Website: bh-photo
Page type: payment
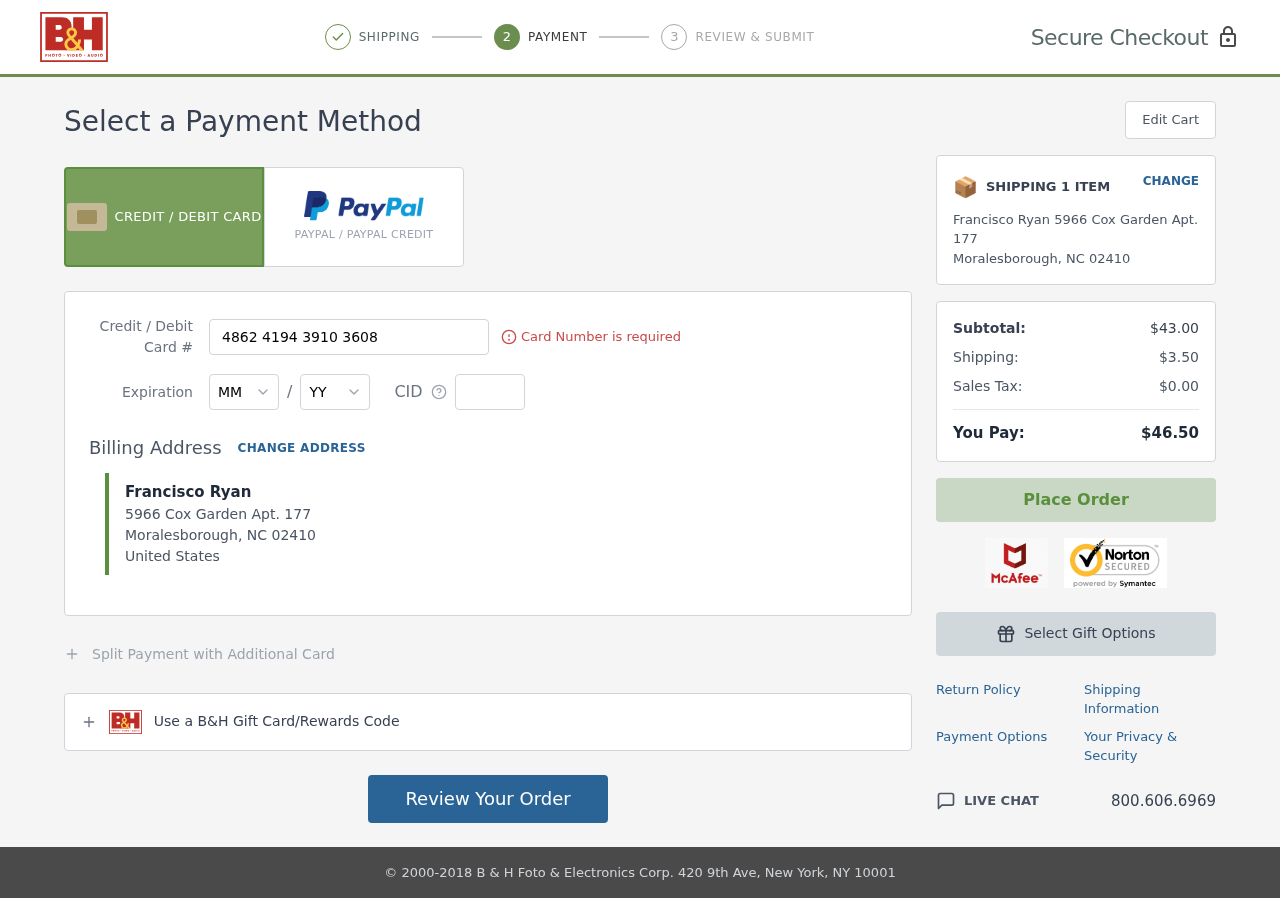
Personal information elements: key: PII_CARD_CVV
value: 243
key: PII_CARD_EXPIRY_MONTH
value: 11
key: PII_CARD_EXPIRY_YEAR
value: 27
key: PII_CARD_NUMBER
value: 4862 4194 3910 3608
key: PII_CITY
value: Moralesborough
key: PII_COUNTRY
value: United States
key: PII_FULLNAME
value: Francisco Ryan
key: PII_POSTCODE
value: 02410
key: PII_STATE_ABBR
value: NC
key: PII_STREET
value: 5966 Cox Garden Apt. 177
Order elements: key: ORDER_NUM_ITEMS
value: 1
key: ORDER_SUBTOTAL
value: $43.00
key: ORDER_SHIPPING_COST
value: $3.50
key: ORDER_TAX
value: $0.00
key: ORDER_TOTAL
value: $46.50